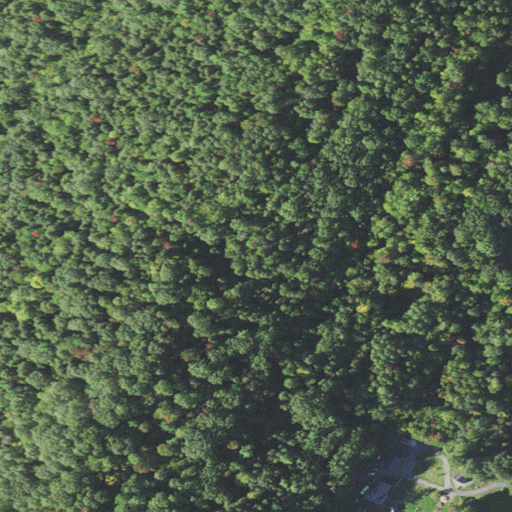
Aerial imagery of ridge(s) in New Hampshire named Blackberry Hill containing deciduous forest, evergreen forest, mixed forest, pasture, medium intensity development, and low intensity development